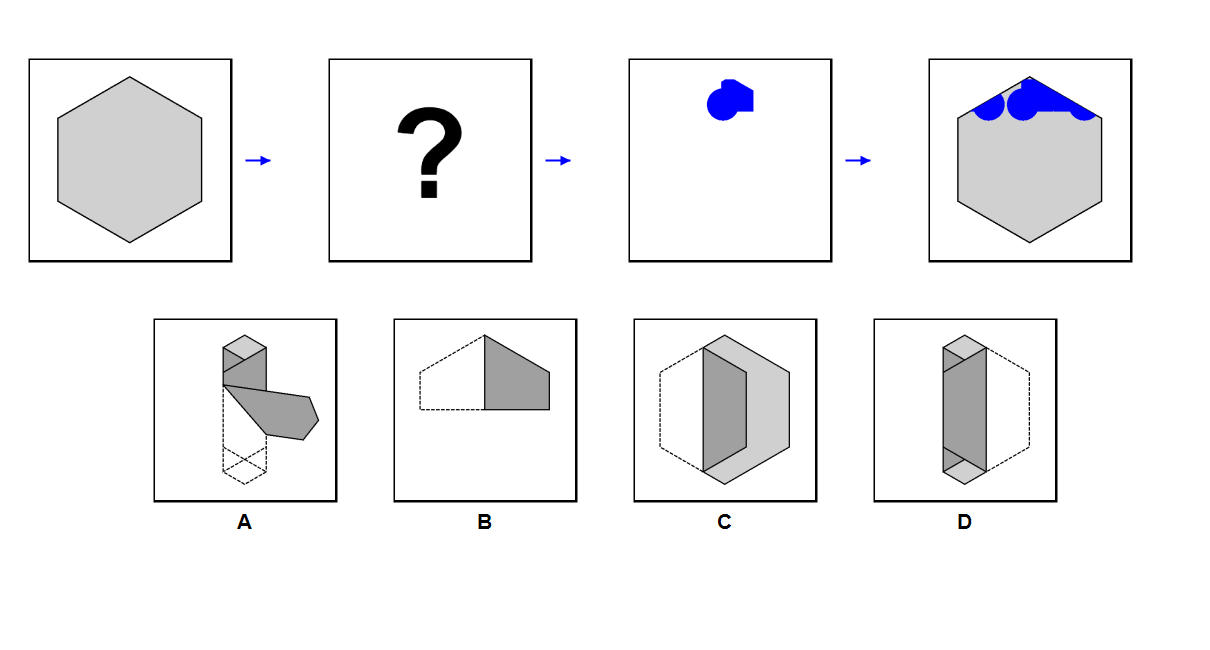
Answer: B